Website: apple
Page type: cart
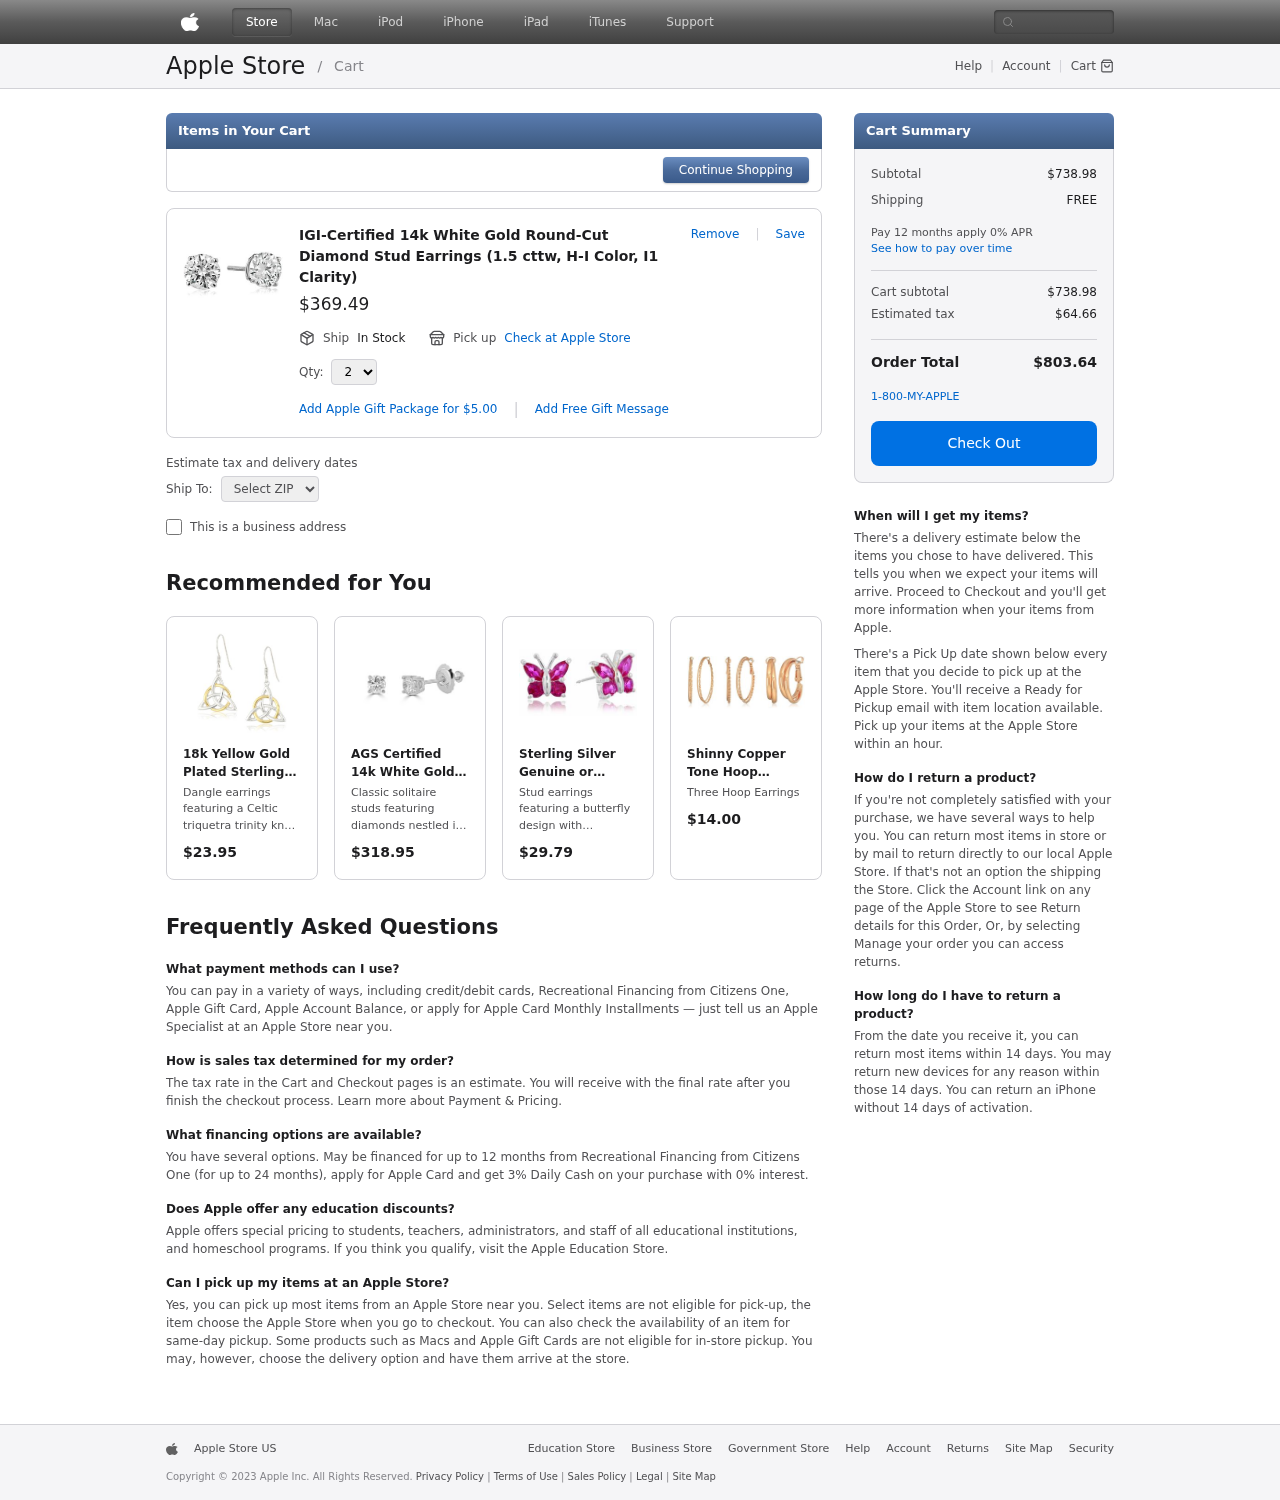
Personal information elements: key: PII_POSTCODE
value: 90724
Product elements: key: PRODUCT1_NAME
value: IGI-Certified 14k White Gold Round-Cut Diamond Stud Earrings (1.5 cttw, H-I Color, I1 Clarity)
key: PRODUCT1_PRICE
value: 369.49
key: PRODUCT1_QUANTITY
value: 2
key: PRODUCT2_DESC
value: Dangle earrings featuring a Celtic triquetra trinity knot design in sterling silver with 18k yellow gold plated details
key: PRODUCT2_NAME
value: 18k Yellow Gold Plated Sterling Silver Two Tone Celtic Triquetra Trinity Knot Triangle Drop Earrings
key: PRODUCT2_PRICE
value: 23.95
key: PRODUCT3_DESC
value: Classic solitaire studs featuring diamonds nestled in four-prong settings and screw-on backings
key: PRODUCT3_NAME
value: AGS Certified 14k White Gold Round-Cut Diamond Stud Earrings (2cttw, K-L Color, I1-I2 Clarity)
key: PRODUCT3_PRICE
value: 318.95
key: PRODUCT4_DESC
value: Stud earrings featuring a butterfly design with marquise and round cut genuine African amethyst stones set in high polished sterling silver
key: PRODUCT4_NAME
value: Sterling Silver Genuine or Created Gemstone Butterfly Stud Earrings
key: PRODUCT4_PRICE
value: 29.79
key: PRODUCT5_DESC
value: Three Hoop Earrings
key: PRODUCT5_NAME
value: Shinny Copper Tone Hoop Earrings
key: PRODUCT5_PRICE
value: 14
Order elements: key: ORDER_SUBTOTAL
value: $738.98
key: ORDER_SHIPPING_COST
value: FREE
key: ORDER_SUBTOTAL2
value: $738.98
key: ORDER_TAX
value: $64.66
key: ORDER_TOTAL
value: $803.64